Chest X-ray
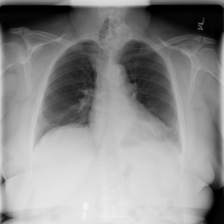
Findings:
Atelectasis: negative
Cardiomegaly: negative
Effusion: negative
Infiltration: negative
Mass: negative
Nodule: negative
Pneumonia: negative
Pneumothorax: negative
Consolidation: negative
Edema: negative
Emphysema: negative
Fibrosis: negative
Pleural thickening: negative
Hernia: negative